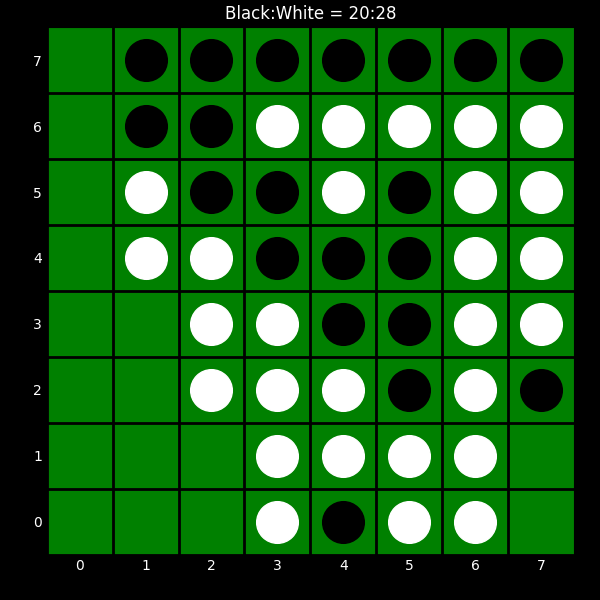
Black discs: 20
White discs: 28